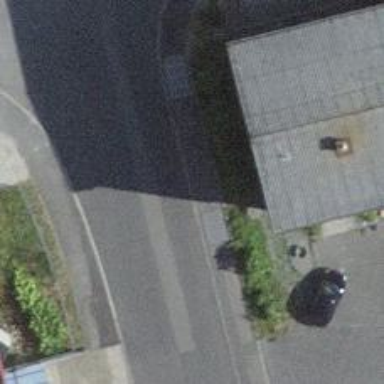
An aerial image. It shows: Kerb barrier.